Field crop: maize
Growth stage: 2
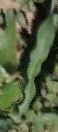
Species: maize